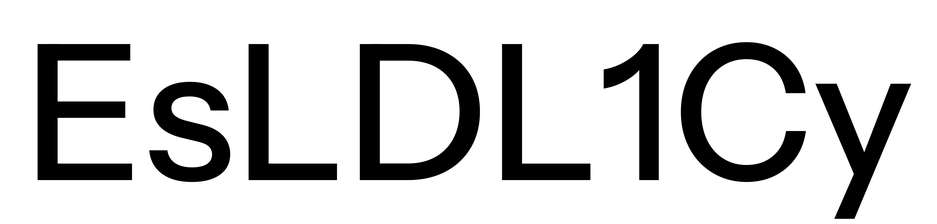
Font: InstrumentSans_Medium